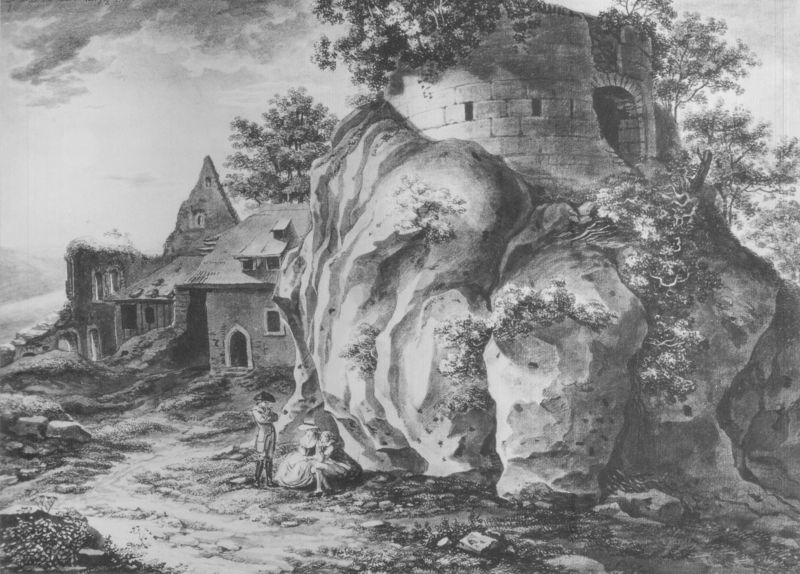
Titel: Ruinen bei Schloß Altenstein
Künstler: Johann Christian Reinhart
Standort: Meiningen
Institution: Staatliche Museen
Schlagwörter: baum, berg, felsen, gemälde, himmel, mann, wasser, weiß, wolken, bäume, frauen, landschaft, menschen, mädchen, sitzen, stadt, äste, fenster, frau, grau, hut, licht, schwarz, strasse, tür, zeichnung, dach, haus, weg, gespräch, mensch, stehen, stein, steine, bild, holland, häuser, hügel, natur, wolen, busch, büsche, gebüsch, hütte, pfad, figur, sitzend, stehend, familie, kind, paar, pflanzen, wald, kinder, rund, turm, ruhe, bogen, fels, giebel, mauer, grafik, graphik, klein, schlucht, steinmauer, rast, figuren, rundbogen, romantik, treppe, sitzt, stufen, junge, tor, eingang, ruine, burg, hauswand, dachfenster, festung, mauerwerk, druck, druckgraphik, lithographie, schwarz weiss, druckgrafik, radierung, stich, uniform, bleistift, ruinen, stiefel, treffen, jüngling, wurzeln, spitzbogen, mauern, romantisch, geäst, mittelalter, märchen, gaube, brocken, kraut, kupferstich, fantasie, schutz, verfallen, fesnter, verwachsen, burgruine, satteldach, gaupe, naturstein, schießscharte, spitzhut, fran, böume, figurengruppe, pfas, stiene, hogarth, turmruine, weolken, riune, trutzig, rmantik, hauus, baurernhof, junggeselle, rendevouz, aüme